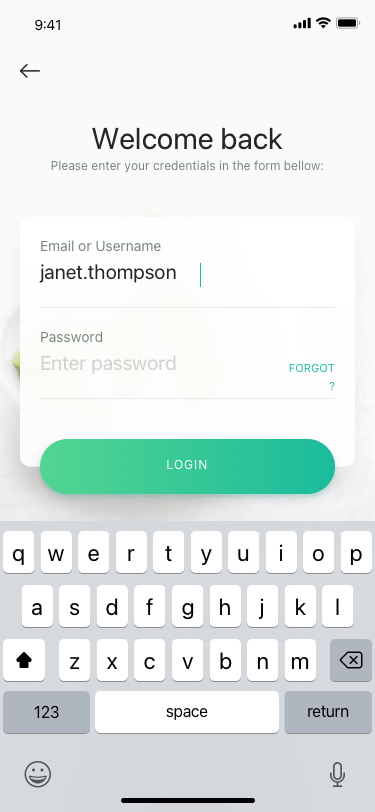
Text in this UI design:
Dont’ have an account yet?
sign up now
login
Enter password
Password
forgot?
janet.thompson
Email or Username
Please enter your credentials in the form bellow:
Welcome back